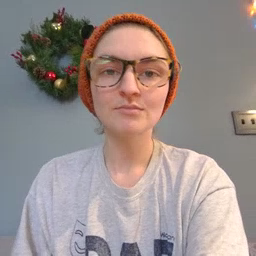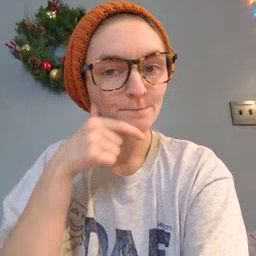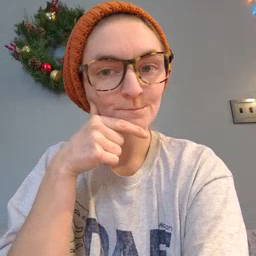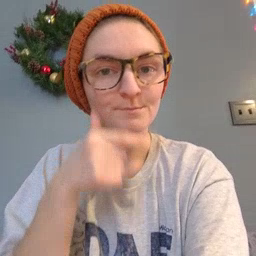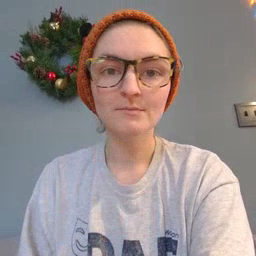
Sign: radio